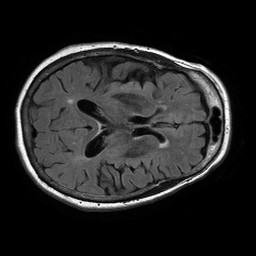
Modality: FLAIR
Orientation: axial
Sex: female
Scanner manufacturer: philips
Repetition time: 11 s
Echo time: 0.125 s